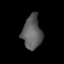
Tissue: lung
Cell type: Epithelial cells
Senescence score: 0.2026
Nuclear area (px): 631
Mean DAPI intensity: 93.532